Question:
T-SQL query:
'''
select
PRODUCT_ID, PRODUCT_NAME.NAME, SUM(SALES_PRICE) as PRODUCT_SALES
from SALES_PRODUCT_DETAILS
join PRODUCT_NAME on PRODUCT_NAME.ID = SALES_PRODUCT_DETAILS.PRODUCT_ID
where
SALES_ID in
(select SALES_ID
from SALES
where SALES_DATE >= '2011-11-13' and SALES_DATE <= '2011-11-16')
group by
PRODUCT_ID, PRODUCT_NAME.NAME
'''
What is the equivalent LINQ query for this?
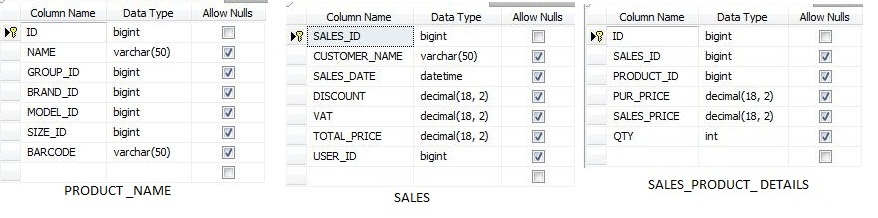
Answer: Something like this I think would do the trick.
'''
from s in SALES_PRODUCT_DETAILS
join p in PRODUCT_NAME on s.PRODUCT_ID equals p.ID
where SALES.Any(sales =>
sales.SALES_DATE >= new DateTime(2011, 11, 13) &&
sales.SALES_DATE <= new DateTime(2011, 11, 16) &&
sales.SALES_ID == s.SALES_ID)
group s by new { s.PRODUCT_ID, p.NAME } into g
select new
{
g.Key.Name,
g.Key.PRODUCT_ID,
PRODUCT_SALES = g.Sum(x => x.SALES_PRICE)
}
'''